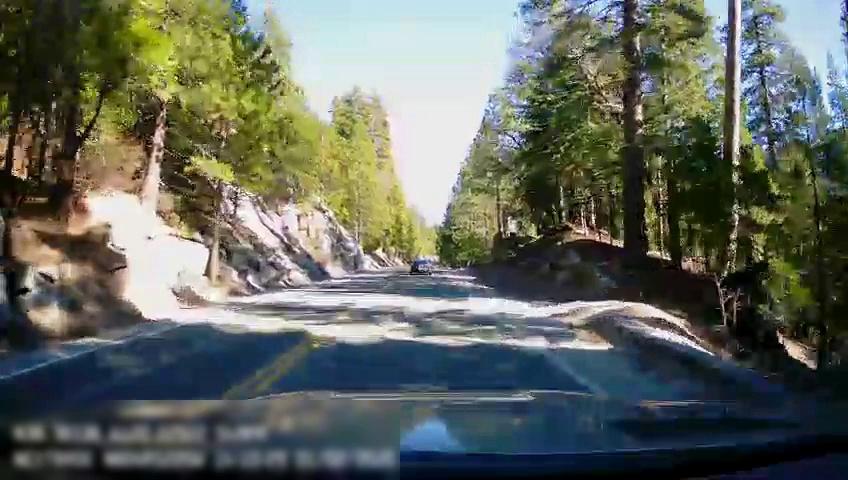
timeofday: Day
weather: Sunny
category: Drivable Space
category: Vehicles | Car
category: Lanes | Opposite Lane
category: Lanes | Current Lane
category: Lanes | Opposite Lane
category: Lanes | Current Lane